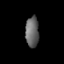
Tissue: prostate
Cell type: Epithelial cells
Senescence score: 0.3589
Nuclear area (px): 404
Mean DAPI intensity: 100.693